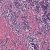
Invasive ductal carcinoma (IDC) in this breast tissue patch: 1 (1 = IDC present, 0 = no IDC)